Question: When in Android Studio I will often see my anonymous inner class for a View.onClickListener compressed to a (v)-> until I click on it, much the same way my code will display as if strings are hard-coded when my code uses a string resource id. Google searches for '"(v) ->" android' are not giving me anything.
Is this some more advanced compact coding notation that I can use?

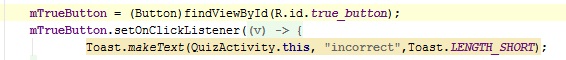
Answer: It is called <URL>, which is a feature of Java 8 and is not yet supported in Android. In your case, it is just the 'onClick''s 'View' parameter. It is the android studio to compact anonymous inner classes.